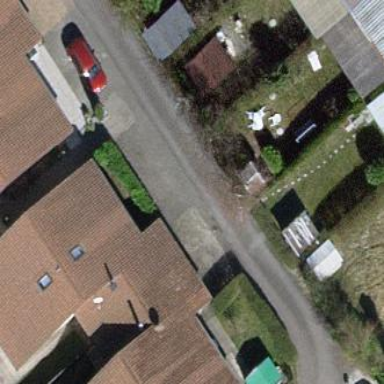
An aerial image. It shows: Semidetached house.